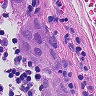
Metastatic tissue present: yes